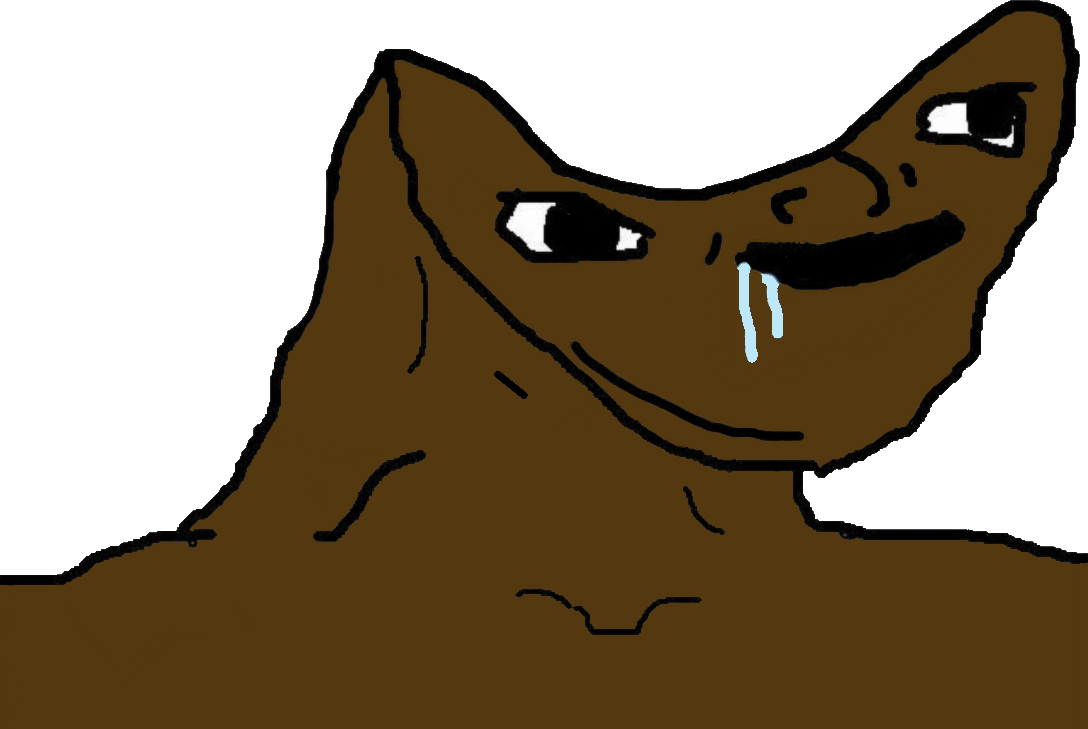
Label: 5_Brainlet